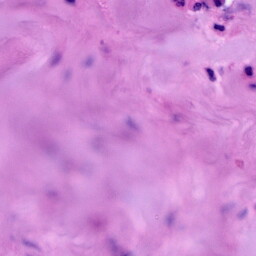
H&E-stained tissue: Breast